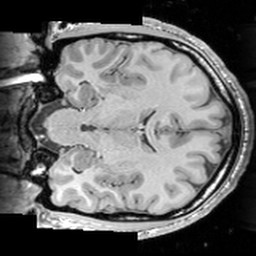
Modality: T1w
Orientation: coronal
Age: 22
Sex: male
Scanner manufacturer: siemens
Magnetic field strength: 3 T
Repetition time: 1.63 s
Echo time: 0.00311 s